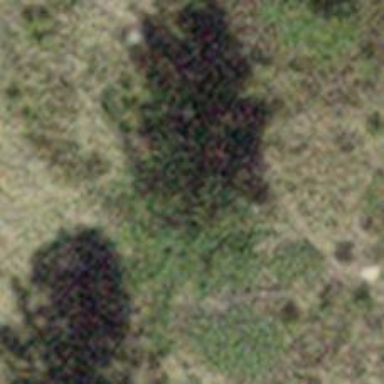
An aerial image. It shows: Single tag "natural: tree."